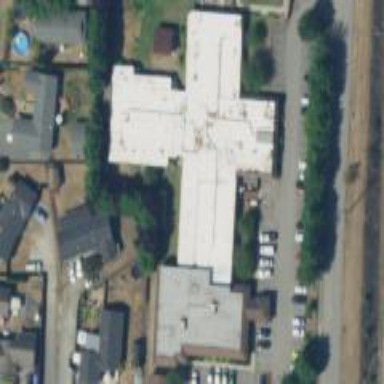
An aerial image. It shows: Building.